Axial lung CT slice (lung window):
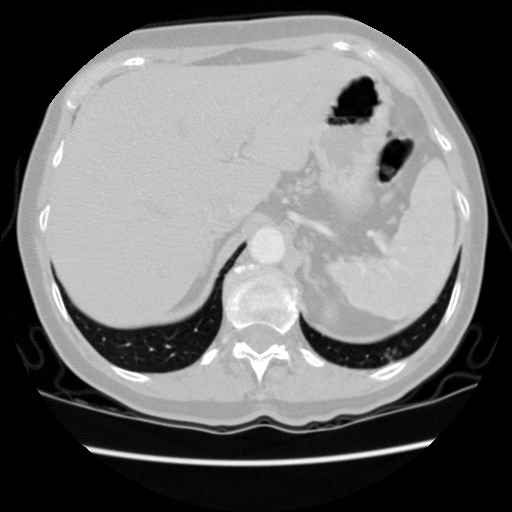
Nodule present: no